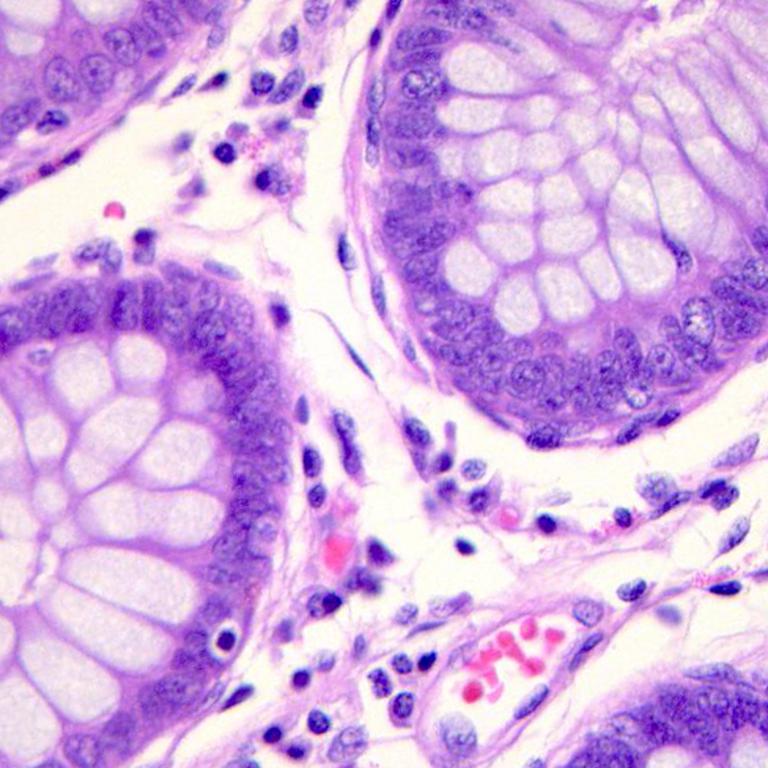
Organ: colon
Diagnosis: benign